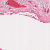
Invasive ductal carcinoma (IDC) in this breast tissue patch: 0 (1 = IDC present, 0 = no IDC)